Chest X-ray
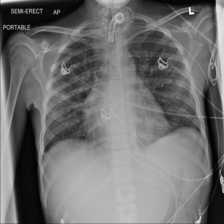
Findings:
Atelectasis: negative
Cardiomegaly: negative
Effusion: negative
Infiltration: negative
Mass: negative
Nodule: negative
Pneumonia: negative
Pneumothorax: negative
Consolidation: negative
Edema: negative
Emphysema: negative
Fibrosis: negative
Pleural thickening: negative
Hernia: negative